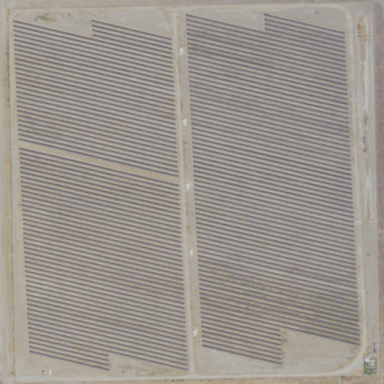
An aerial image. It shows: Solar photovoltaic power plant surrounded by fence.